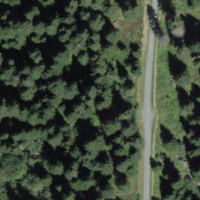
EUNIS habitat code: 43
Species observed at this site:
Parnassia palustris
Moneses uniflora